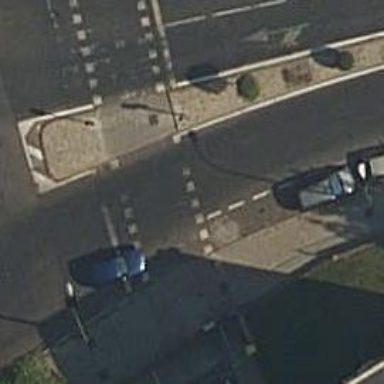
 there are traffic signals and zebra crossing."